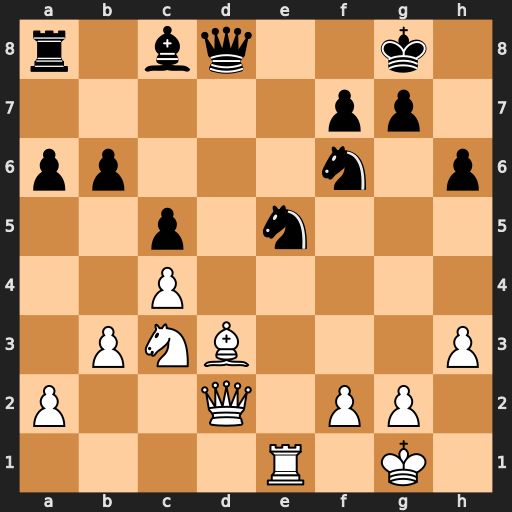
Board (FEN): r1bq2k1/5pp1/pp3n1p/2p1n3/2P5/1PNB3P/P2Q1PP1/4R1K1
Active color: w
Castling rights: -
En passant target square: -
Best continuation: Bh7+ Kxh7 Qxd8